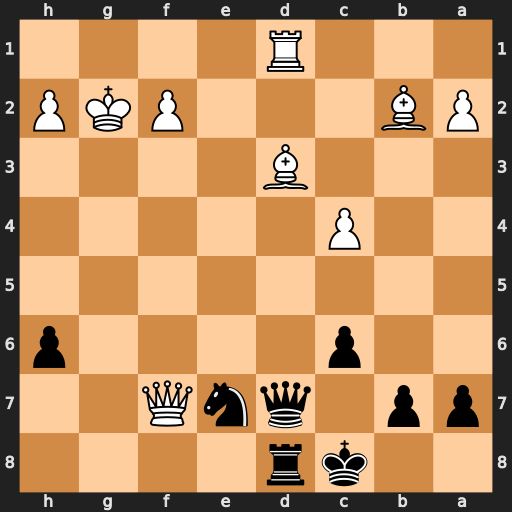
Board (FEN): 2kr4/pp1qnQ2/2p4p/8/2P5/3B4/PB3PKP/3R4
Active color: b
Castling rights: -
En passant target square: -
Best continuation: Qg4+ Kh1 Qxd1+